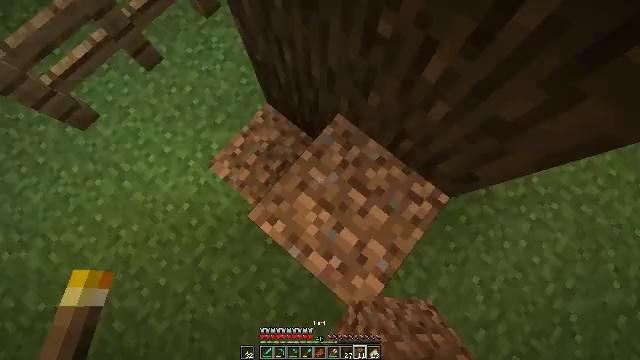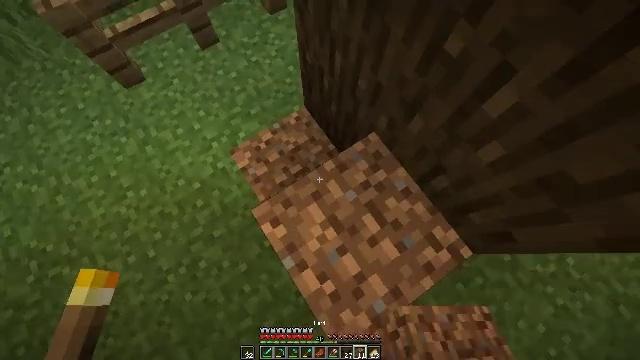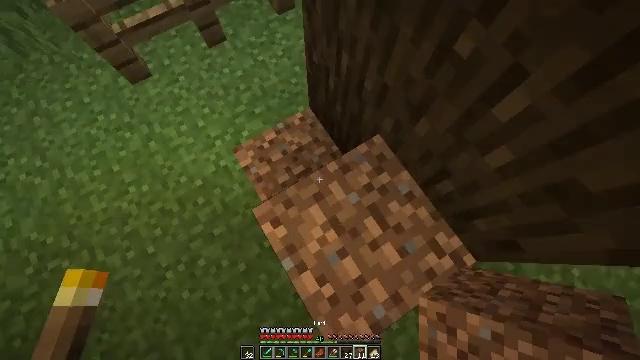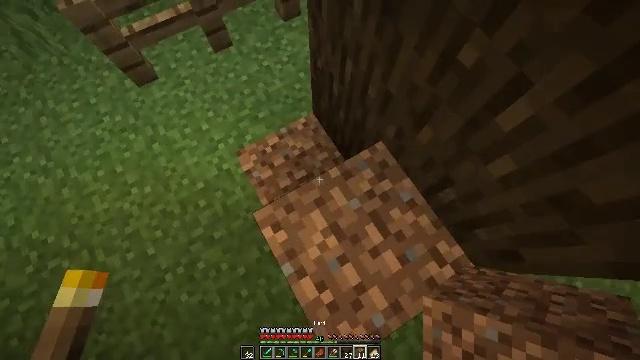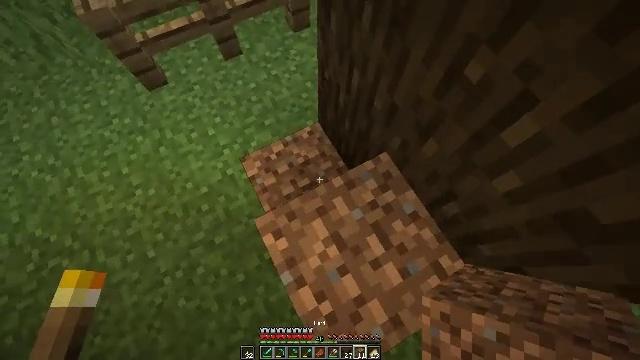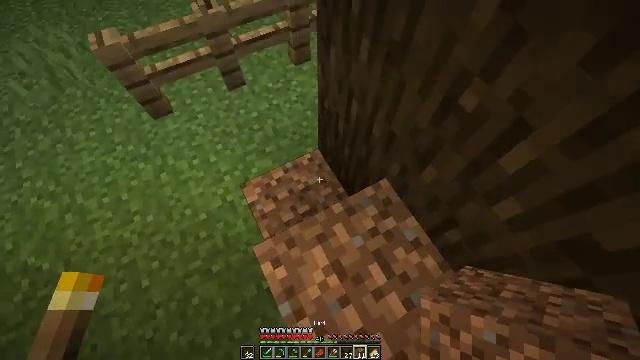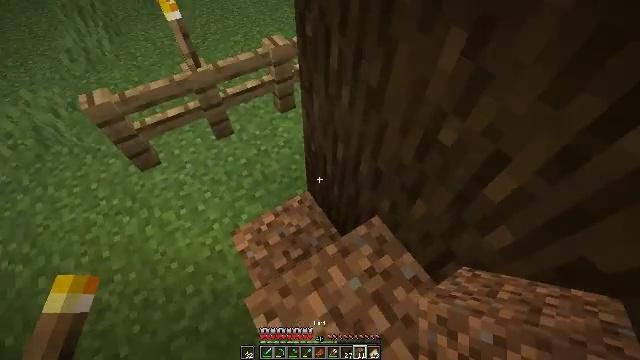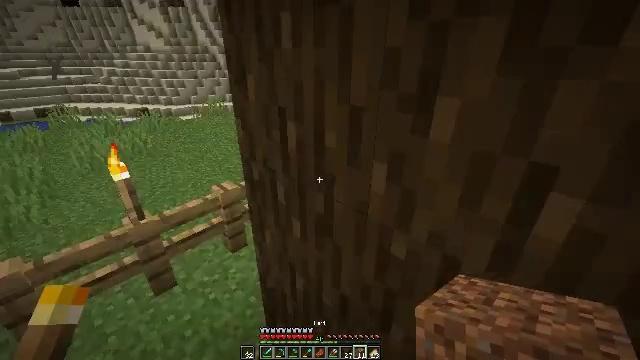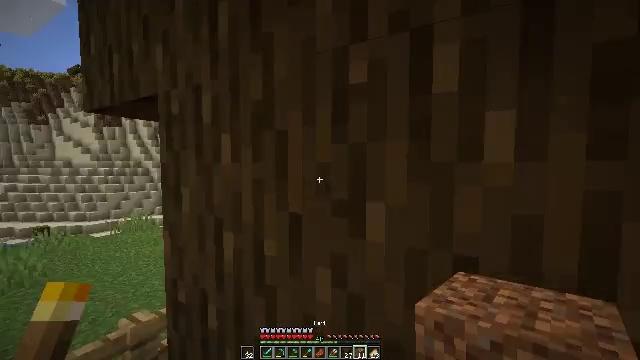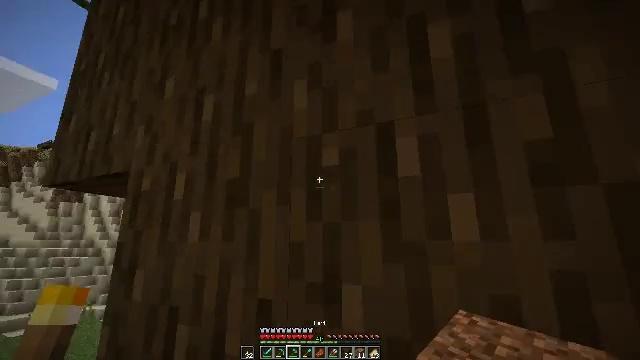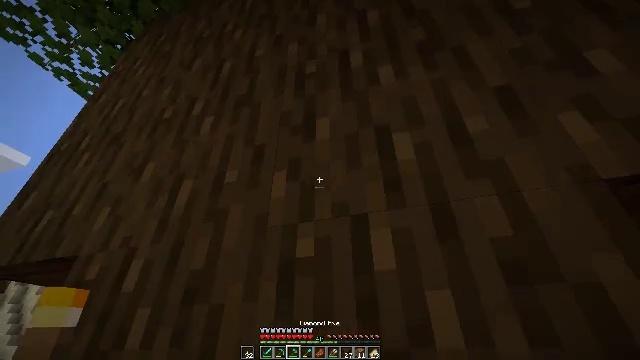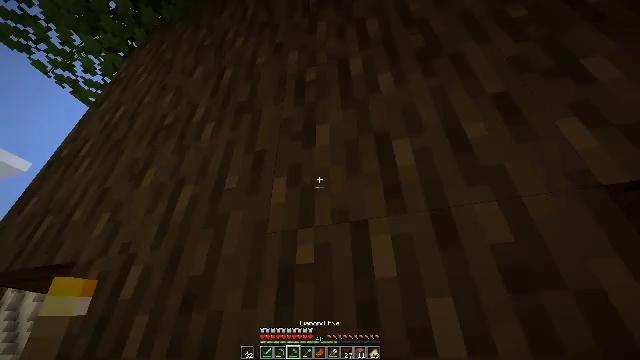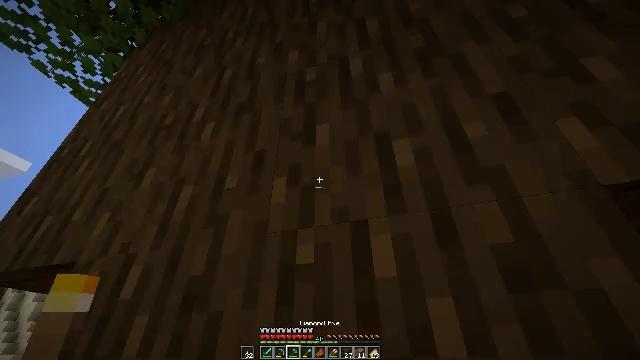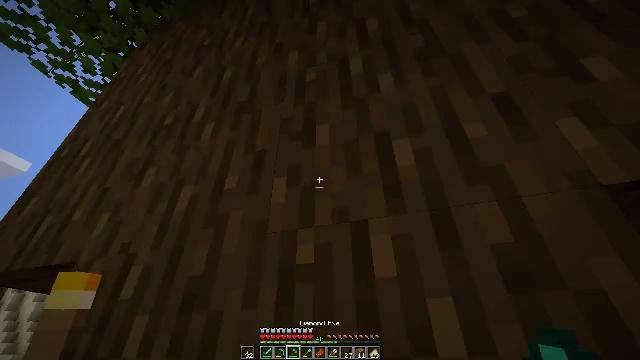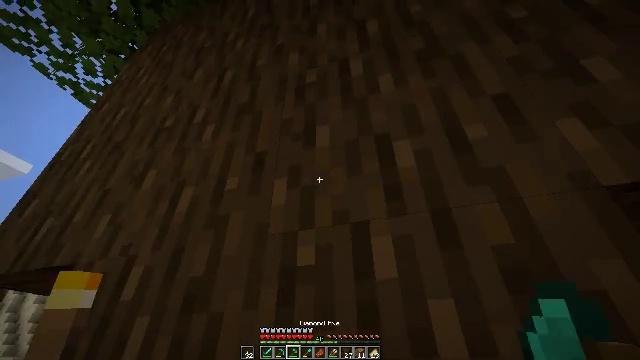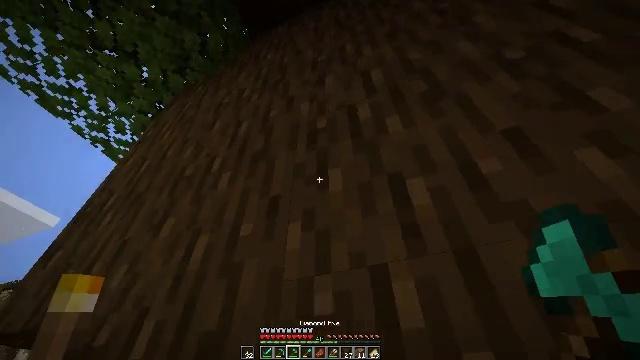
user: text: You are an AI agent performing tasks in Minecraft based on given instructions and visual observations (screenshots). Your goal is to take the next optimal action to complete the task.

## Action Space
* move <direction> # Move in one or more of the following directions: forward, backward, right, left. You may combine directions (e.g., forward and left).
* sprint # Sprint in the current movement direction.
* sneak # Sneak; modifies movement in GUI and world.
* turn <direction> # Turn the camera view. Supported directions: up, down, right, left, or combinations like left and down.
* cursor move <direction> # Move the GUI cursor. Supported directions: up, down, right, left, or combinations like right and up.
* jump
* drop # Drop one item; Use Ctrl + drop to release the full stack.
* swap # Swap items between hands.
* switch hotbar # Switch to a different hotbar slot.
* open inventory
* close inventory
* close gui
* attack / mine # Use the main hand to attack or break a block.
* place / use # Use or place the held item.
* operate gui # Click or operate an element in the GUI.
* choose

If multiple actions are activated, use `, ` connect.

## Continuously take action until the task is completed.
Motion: motion action
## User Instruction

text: Gather dark oak log for crafting.
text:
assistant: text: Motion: turn left and up
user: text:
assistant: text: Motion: turn left
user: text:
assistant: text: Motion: turn left and up
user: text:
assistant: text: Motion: turn left and up
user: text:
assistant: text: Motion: turn up
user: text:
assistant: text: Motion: turn right and up
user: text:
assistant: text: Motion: turn right and up
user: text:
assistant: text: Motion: turn right and up
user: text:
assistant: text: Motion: turn right and up, switch to hotbar 3
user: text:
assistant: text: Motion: turn right and up, switch to hotbar 3
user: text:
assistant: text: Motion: turn up, switch to hotbar 3
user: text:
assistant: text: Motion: switch to hotbar 3
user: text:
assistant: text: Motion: no_op
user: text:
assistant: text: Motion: no_op
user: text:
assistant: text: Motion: turn left and up
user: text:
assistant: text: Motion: turn left and up
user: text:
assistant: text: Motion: turn left and up
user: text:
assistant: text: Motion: no_op
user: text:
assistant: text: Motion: turn left and up
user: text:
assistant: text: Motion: no_op
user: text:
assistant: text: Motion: turn right and up
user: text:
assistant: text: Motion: turn right and up
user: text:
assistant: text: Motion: turn right and up
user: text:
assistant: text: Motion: attack / mine
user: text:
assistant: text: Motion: turn up, attack / mine
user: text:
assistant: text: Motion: turn up, attack / mine
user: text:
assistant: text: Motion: turn up, attack / mine
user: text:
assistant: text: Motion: attack / mine
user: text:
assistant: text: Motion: attack / mine
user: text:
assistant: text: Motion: attack / mine